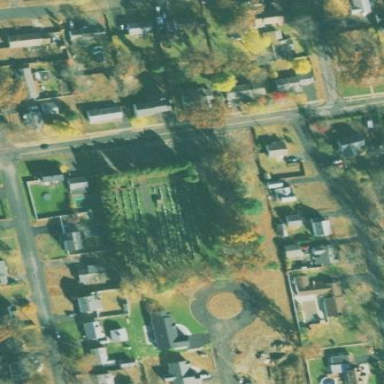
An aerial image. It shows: Cemetery.